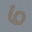
Label: 6